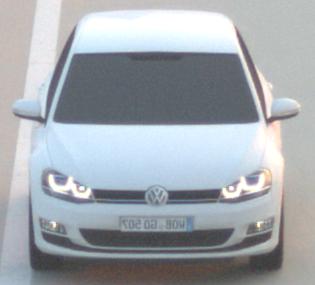
Make: VW
Model: Golf 1.2 TSI BMT
Detailed model: Golf (VII)
Model produced from: 2012/11
Model produced until: 2014/05
Doors: 3
Color: white
Road condition: dry road
Daytime: sunrise or sunset
Contrast: medium contrast